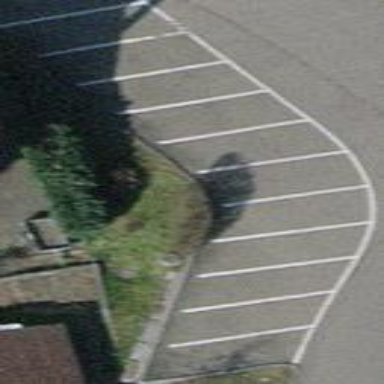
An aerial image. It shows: Street side parking area.